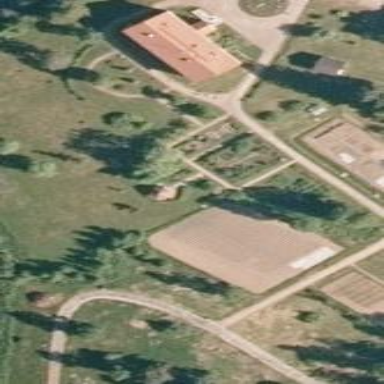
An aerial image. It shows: Plot in the allotments.